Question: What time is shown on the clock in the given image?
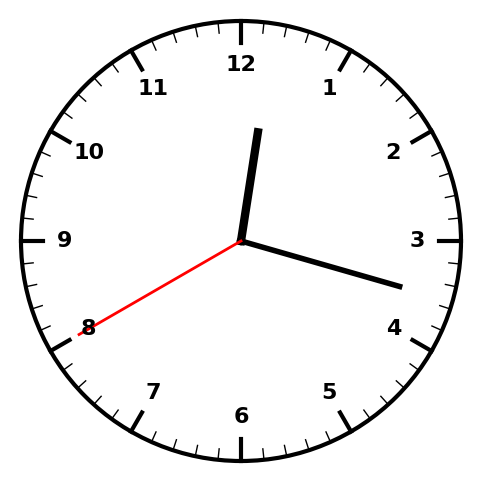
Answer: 12:17:40